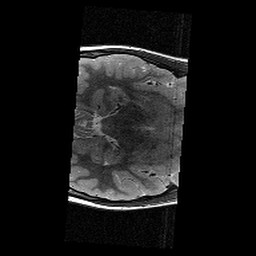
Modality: T2w
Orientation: axial
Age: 10
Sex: female
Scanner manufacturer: siemens
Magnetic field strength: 3 T
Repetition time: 9.23 s
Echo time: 0.067 s